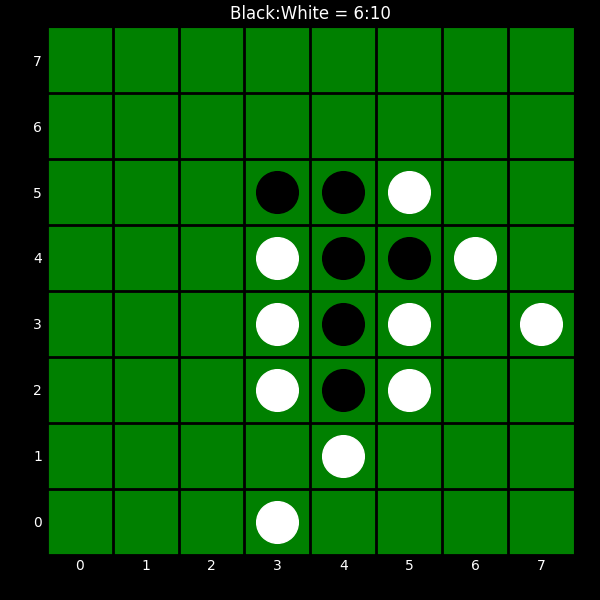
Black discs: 6
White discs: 10